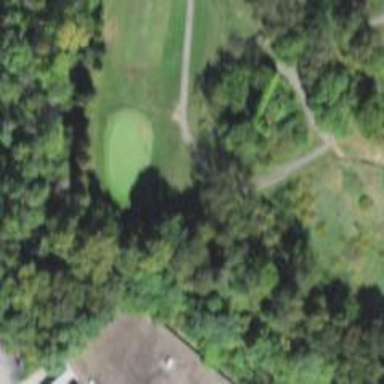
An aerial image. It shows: Golf cartpath that is also road path.